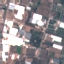
Land use / land cover class: Industrial